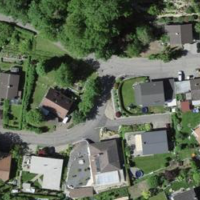
EUNIS habitat code: 55
Species observed at this site:
Lonicera acuminata